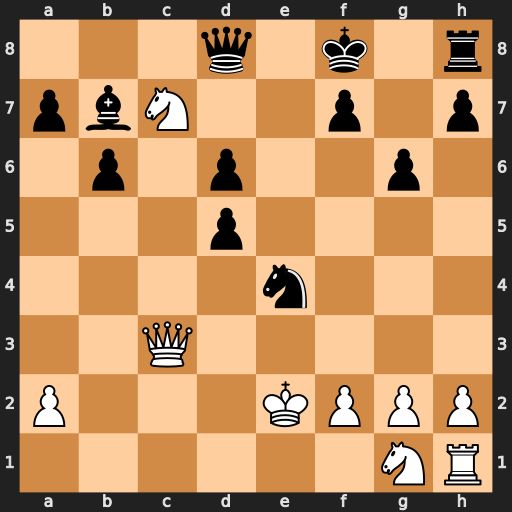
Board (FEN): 3q1k1r/pbN2p1p/1p1p2p1/3p4/4n3/2Q5/P3KPPP/6NR
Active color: w
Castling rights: -
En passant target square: -
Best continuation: Qxh8+ Ke7 Qxd8+ Kxd8 Nb5 Ba6 a4